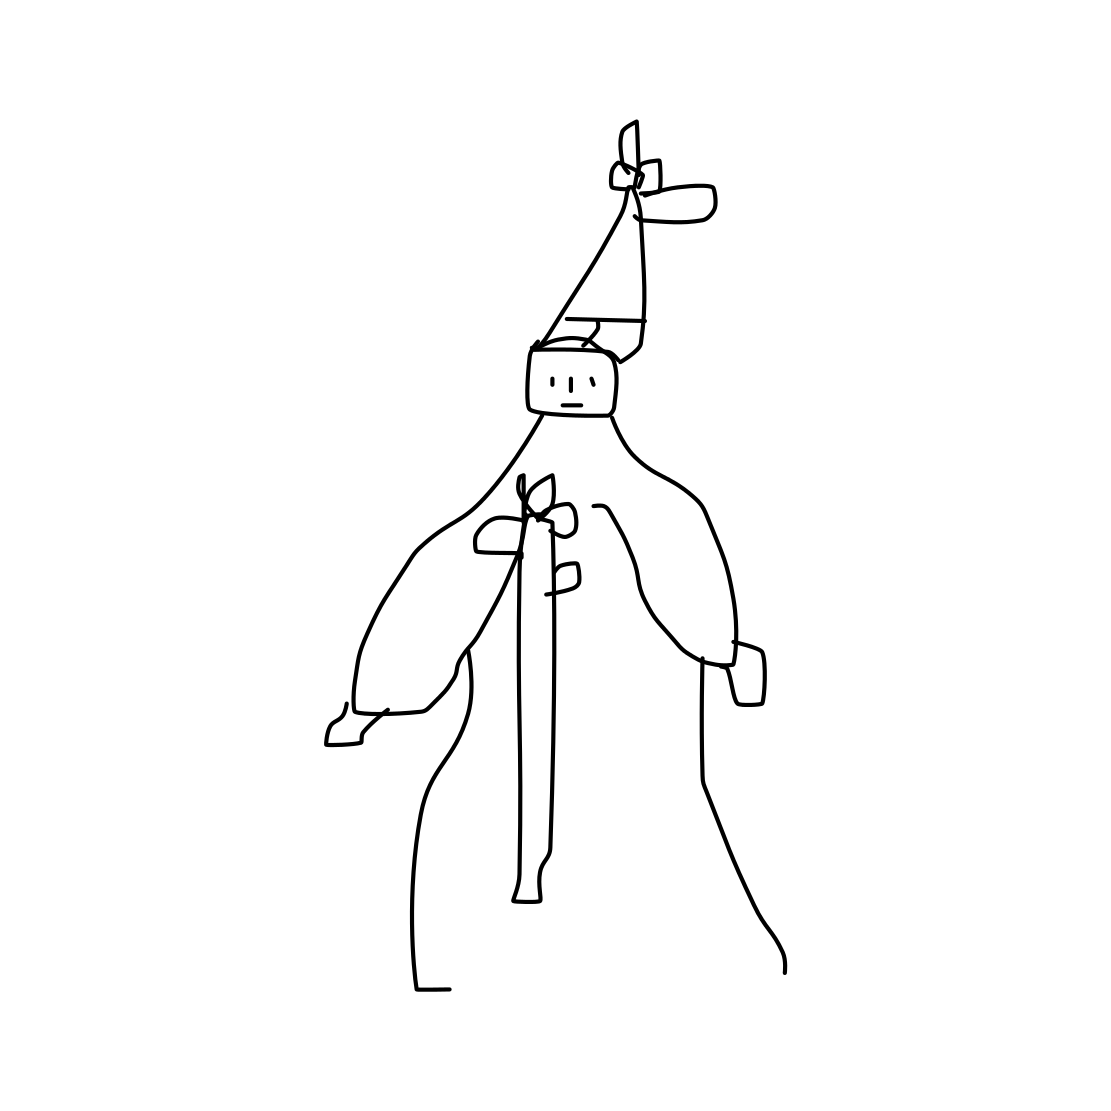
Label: santa claus